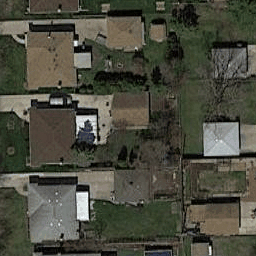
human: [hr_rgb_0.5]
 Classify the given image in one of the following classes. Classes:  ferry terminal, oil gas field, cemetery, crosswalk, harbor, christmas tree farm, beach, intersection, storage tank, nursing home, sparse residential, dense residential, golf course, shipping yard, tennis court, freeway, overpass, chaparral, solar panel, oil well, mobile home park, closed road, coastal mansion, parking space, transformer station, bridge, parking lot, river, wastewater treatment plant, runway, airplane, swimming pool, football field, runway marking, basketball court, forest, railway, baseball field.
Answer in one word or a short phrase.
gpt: dense residential